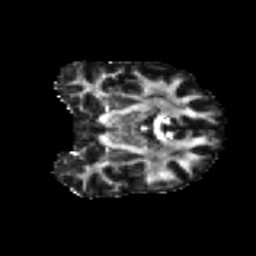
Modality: FA
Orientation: coronal
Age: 29
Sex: male
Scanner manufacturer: ge
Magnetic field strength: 3 T
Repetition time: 7.8 s
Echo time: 0.0611 s